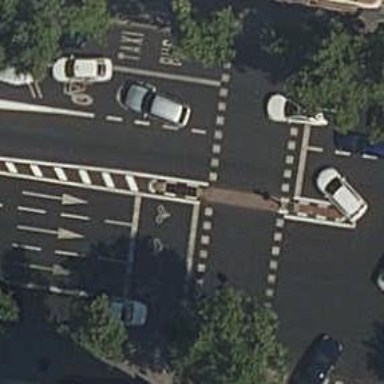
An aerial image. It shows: Road crossing with traffic signals.